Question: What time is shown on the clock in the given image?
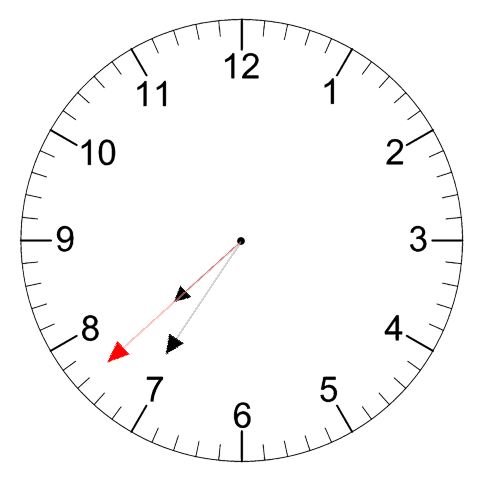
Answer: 07:35:38